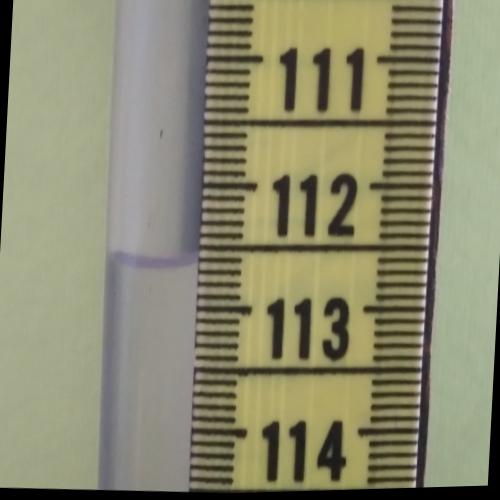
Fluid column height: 112.6 cm